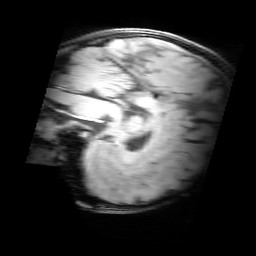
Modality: MP2RAGE
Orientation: sagittal
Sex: male
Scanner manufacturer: siemens
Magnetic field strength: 3 T
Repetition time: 5 s
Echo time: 0.00355 s